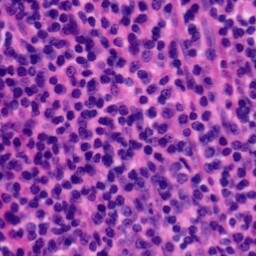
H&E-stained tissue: Tonsil